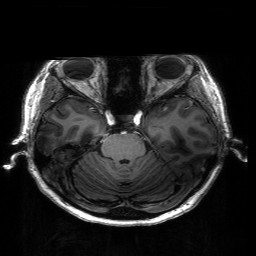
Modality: T1w
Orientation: coronal